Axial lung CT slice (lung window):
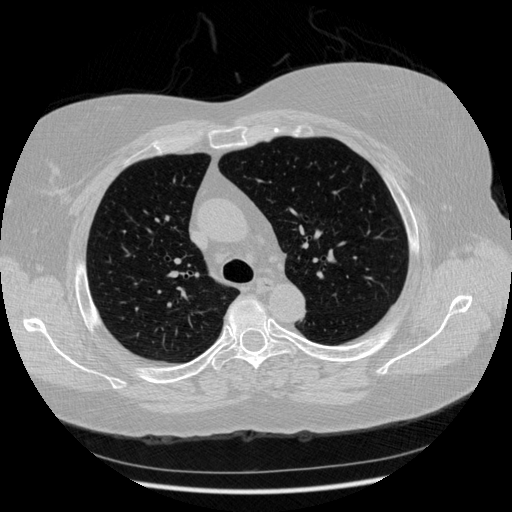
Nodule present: no